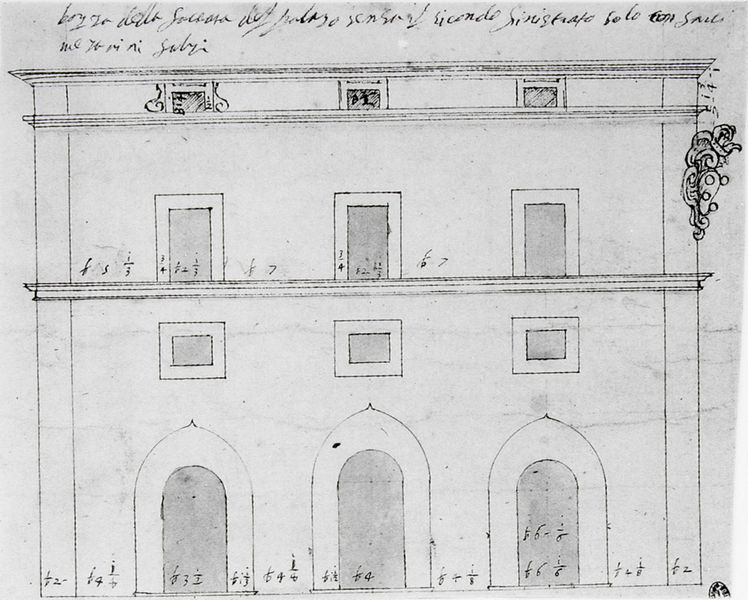
Titel: Entwurfszeichnung für die Fassade des Palazzo Pretorio in Cortona
Künstler: Filippo Berrettini
Standort: Florenz
Institution: Biblioteca Marucelliana
Schlagwörter: weiß, stadt, fenster, grau, hell, schwarz, skizze, tür, zeichen, zeichnung, dach, gebäude, haus, masse, ornament, wand, architektur, flach, spitzen, renaissance, balkon, schrift, papier, leiste, bogen, fassade, italien, türen, eben, grafik, graphik, linien, empore, rundbogen, dekoration, hotel, spitz, symmetrie, zahlen, ziffern, ornamente, rechtecke, bögen, zwiebel, eingang, eingänge, tusche, dreistöckig, rechteck, palast, stockwerk, torbogen, schwarzweiss, text, beschriftung, topografie, entwurf, fries, portal, wappen, villa, sims, arabisch, gesims, portale, voluten, ziffer, spitzbogen, schloß, mezzanin, etagen, geschosse, plan, volute, zierleisten, stockwerke, schief, handschrift, leisten, beschreibung, wort, klassisch, geschoss, grundriss, proportionen, aufriss, etage, architekturzeichnung, bauzeichnung, dreigeschossig, flachdach, attika, medici, srchitektur, gestaltung, mittelachse, gesimse, erdgeschoss, beschriftet, first, obergeschoss, anmerkungen, berechnung, mezzaningeschoss, massangaben, mathematik, maß, rechnung, einteilung, synagoge, baukunst, blan, italienisch, aß, brüche, bruch, maurisch, beschiftung, wandgestaltung, formeln, architektus, eselsrücken, begäude, atika, masseinheiten, mediciwappen, mittelsims, schwaarz, schwarweiß, häuseransicht, äh schwarzweiß, notitzen, plang, ornaament